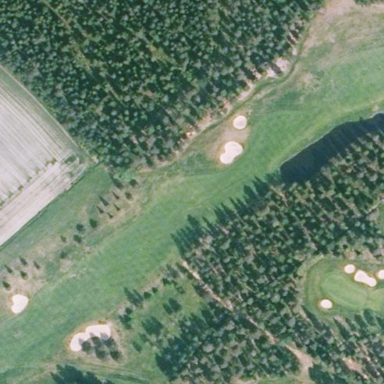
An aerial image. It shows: Grassy area designated as golf fairway.